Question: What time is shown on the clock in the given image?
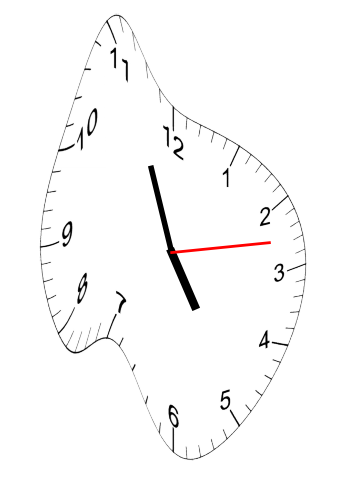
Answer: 04:56:13